Field crop: maize
Growth stage: 2
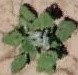
Species: chenopodium